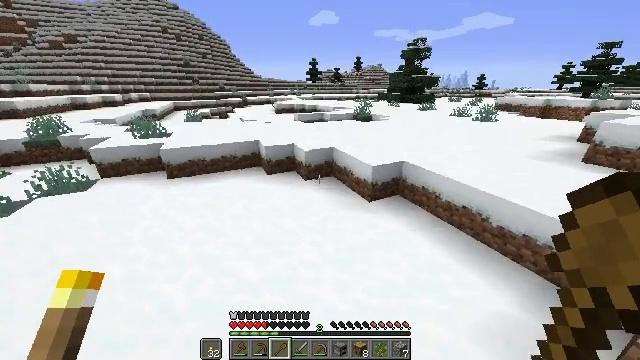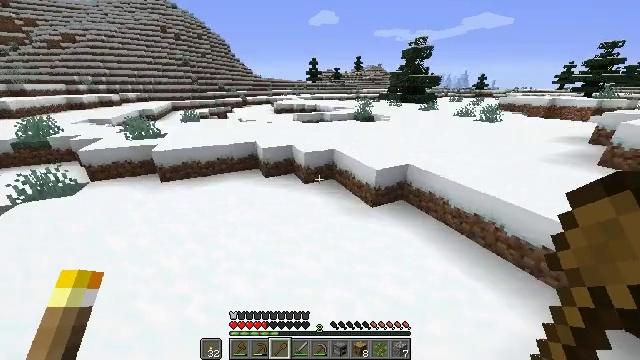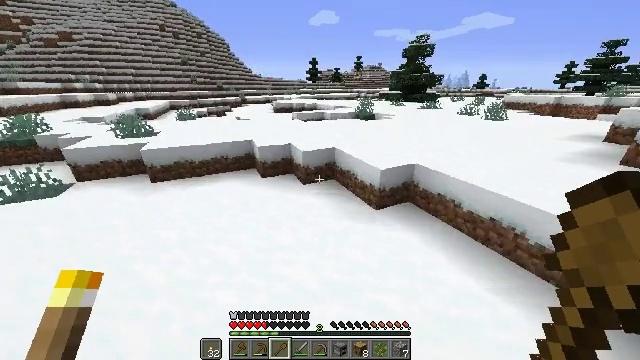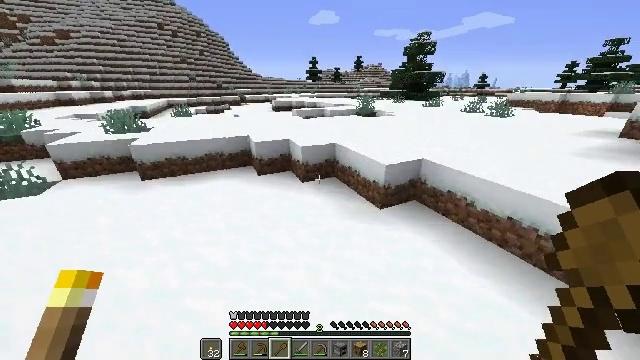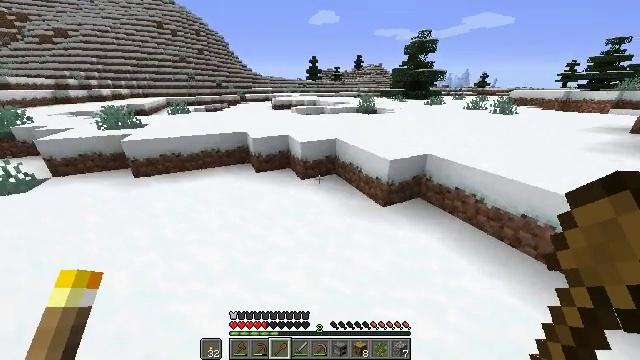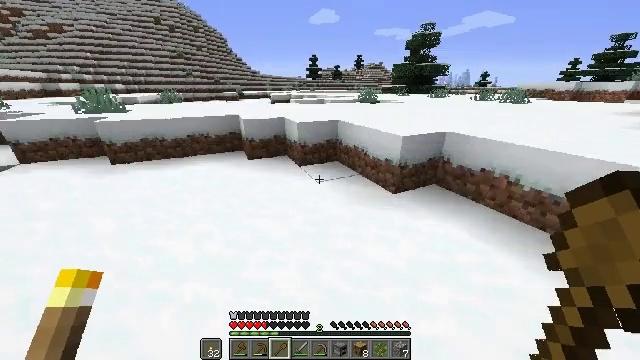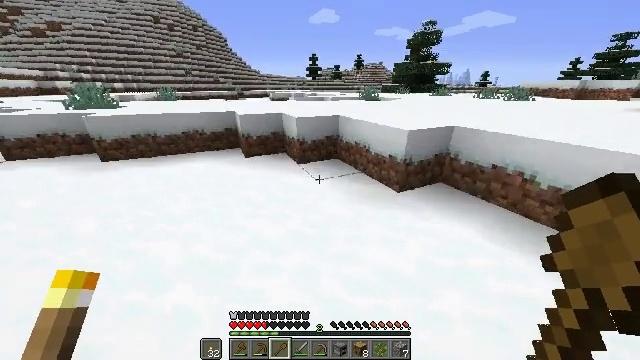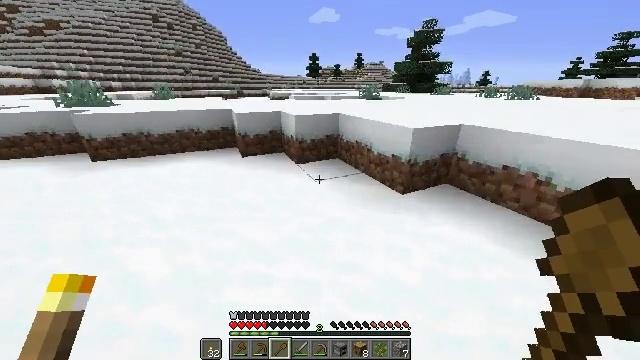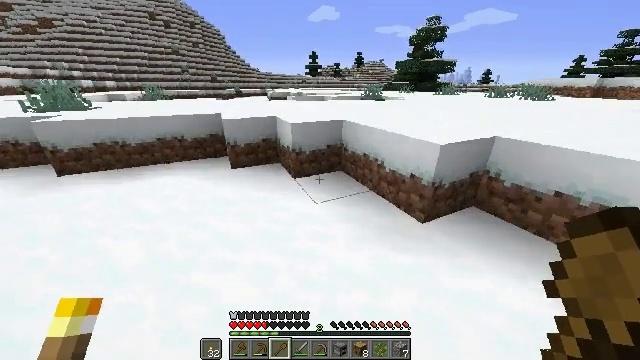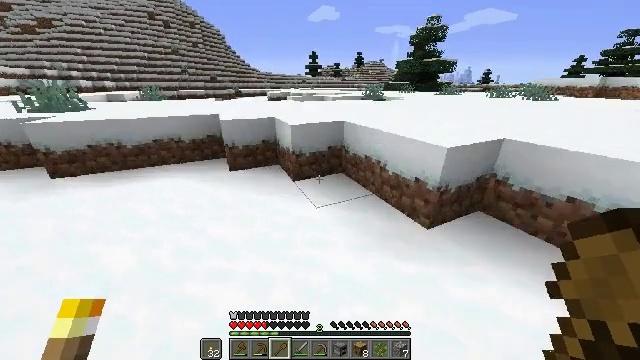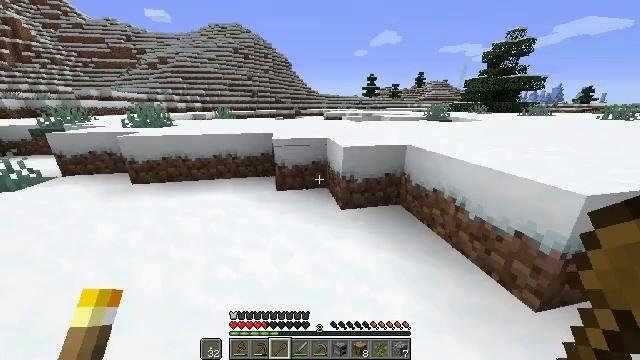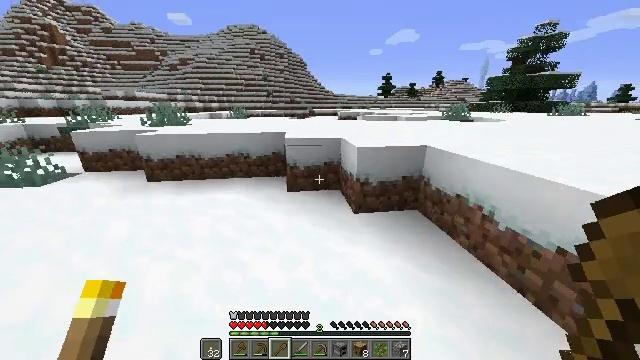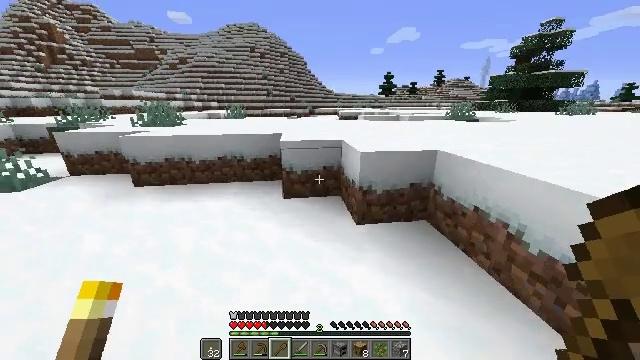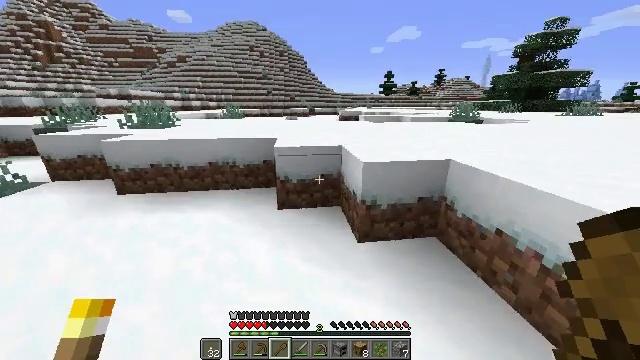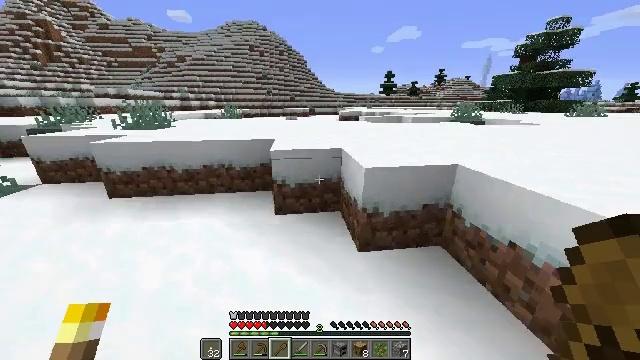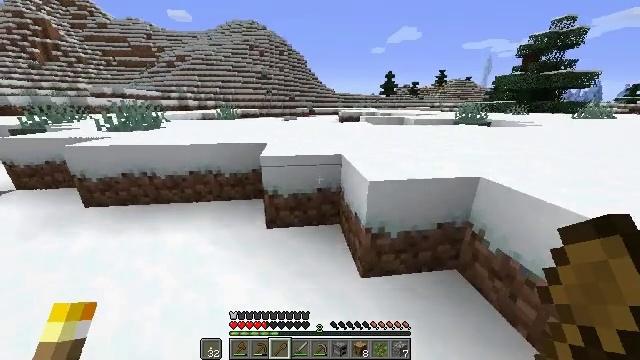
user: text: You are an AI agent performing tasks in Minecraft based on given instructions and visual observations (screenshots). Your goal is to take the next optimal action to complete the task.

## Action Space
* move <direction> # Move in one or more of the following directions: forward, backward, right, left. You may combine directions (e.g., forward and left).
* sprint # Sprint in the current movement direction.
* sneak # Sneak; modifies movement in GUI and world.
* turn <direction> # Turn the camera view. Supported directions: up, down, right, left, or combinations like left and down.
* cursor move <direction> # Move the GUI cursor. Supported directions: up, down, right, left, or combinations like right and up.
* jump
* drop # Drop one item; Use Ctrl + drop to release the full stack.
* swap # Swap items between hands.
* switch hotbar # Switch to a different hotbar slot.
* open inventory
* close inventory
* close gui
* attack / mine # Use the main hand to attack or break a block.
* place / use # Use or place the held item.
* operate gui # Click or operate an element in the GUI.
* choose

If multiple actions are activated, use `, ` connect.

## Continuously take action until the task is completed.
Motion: motion action
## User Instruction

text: Dig up the snow layers.
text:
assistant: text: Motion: move forward, jump
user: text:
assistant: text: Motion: move forward, jump
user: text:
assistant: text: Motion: move forward
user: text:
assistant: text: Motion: move forward
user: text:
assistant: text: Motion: move forward
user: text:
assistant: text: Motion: move forward
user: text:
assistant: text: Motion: move forward
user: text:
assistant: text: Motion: move forward
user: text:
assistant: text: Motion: move forward
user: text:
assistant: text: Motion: move forward, turn left and up
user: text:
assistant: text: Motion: move forward, turn left
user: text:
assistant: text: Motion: move forward
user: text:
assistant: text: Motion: move forward
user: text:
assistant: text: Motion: move forward
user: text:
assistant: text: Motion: move forward
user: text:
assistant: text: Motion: move forward
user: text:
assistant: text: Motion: move forward
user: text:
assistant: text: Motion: move forward
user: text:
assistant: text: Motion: move forward, jump
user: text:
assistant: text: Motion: move forward, jump
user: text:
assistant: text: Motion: move forward, jump
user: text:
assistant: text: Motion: move forward, jump
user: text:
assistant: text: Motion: move forward, jump
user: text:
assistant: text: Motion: move forward
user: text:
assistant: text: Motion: move forward
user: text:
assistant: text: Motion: move forward
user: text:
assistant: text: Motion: move forward
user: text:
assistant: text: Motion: move forward
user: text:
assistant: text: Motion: move forward
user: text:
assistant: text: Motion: move forward